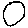
Label: circle